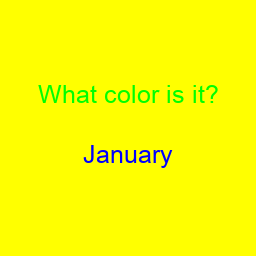
Color: blue
Background color: yellow
Question text color: lime